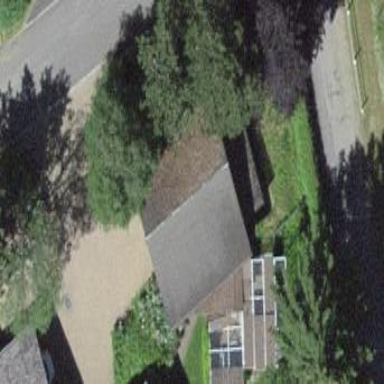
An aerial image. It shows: Garage.